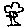
Label: tree